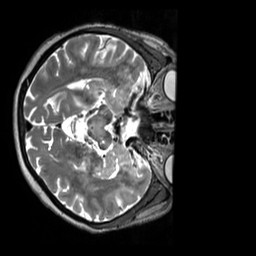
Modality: T2w
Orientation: axial
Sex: female
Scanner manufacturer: siemens
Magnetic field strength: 3 T
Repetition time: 3.2 s
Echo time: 0.409 s